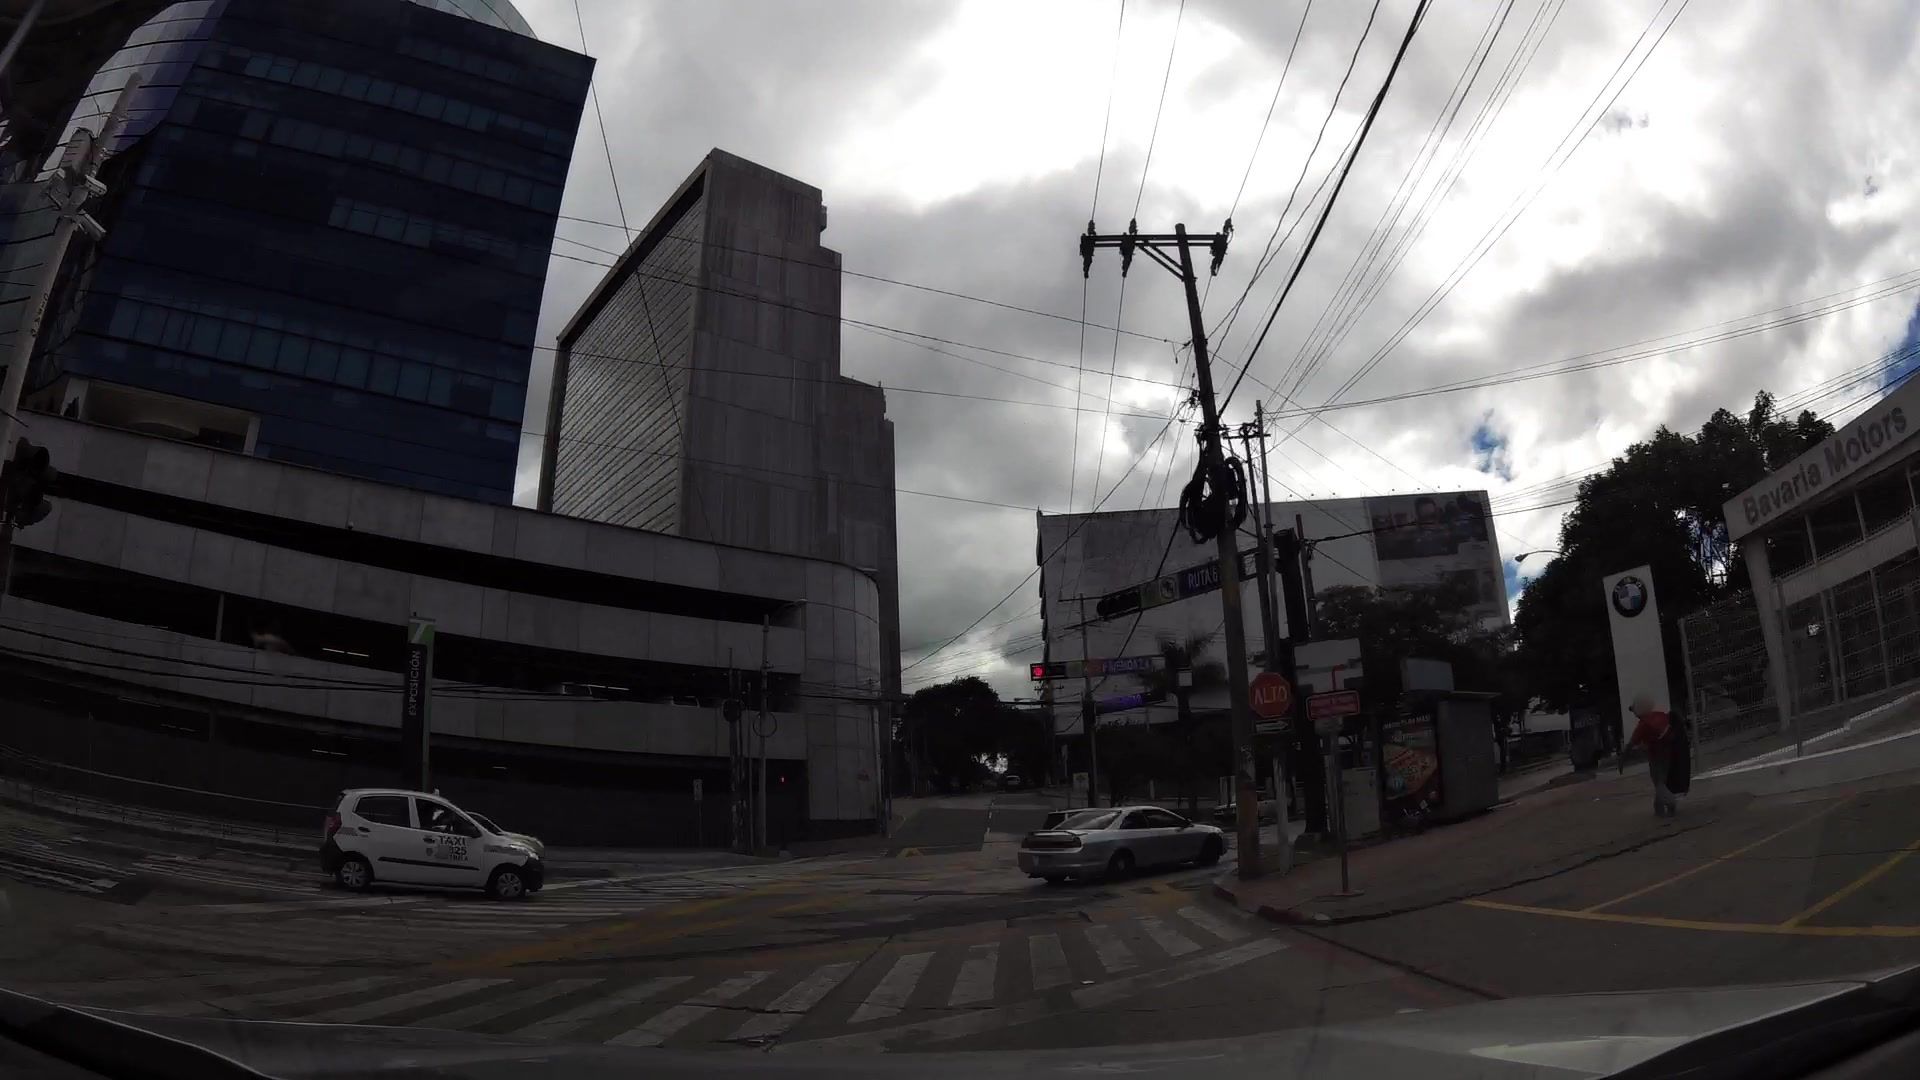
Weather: cloudy
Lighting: day
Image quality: good
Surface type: driving surface
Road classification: tertiary
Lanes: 2
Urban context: urban centre
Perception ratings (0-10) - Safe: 2.44, Lively: 3.73, Beautiful: 2.86, Boring: 2.08, Depressing: 5.26, Wealthy: 1.31